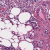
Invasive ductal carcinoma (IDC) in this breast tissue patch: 0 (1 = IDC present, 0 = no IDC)